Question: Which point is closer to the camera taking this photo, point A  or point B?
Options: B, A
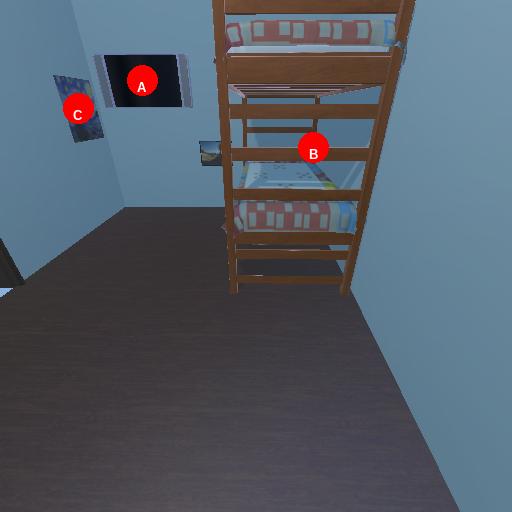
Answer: B